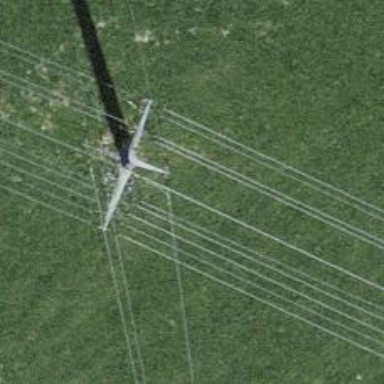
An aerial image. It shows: Power tower.